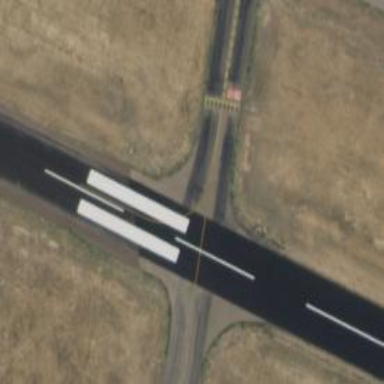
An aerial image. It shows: Runway at airport.